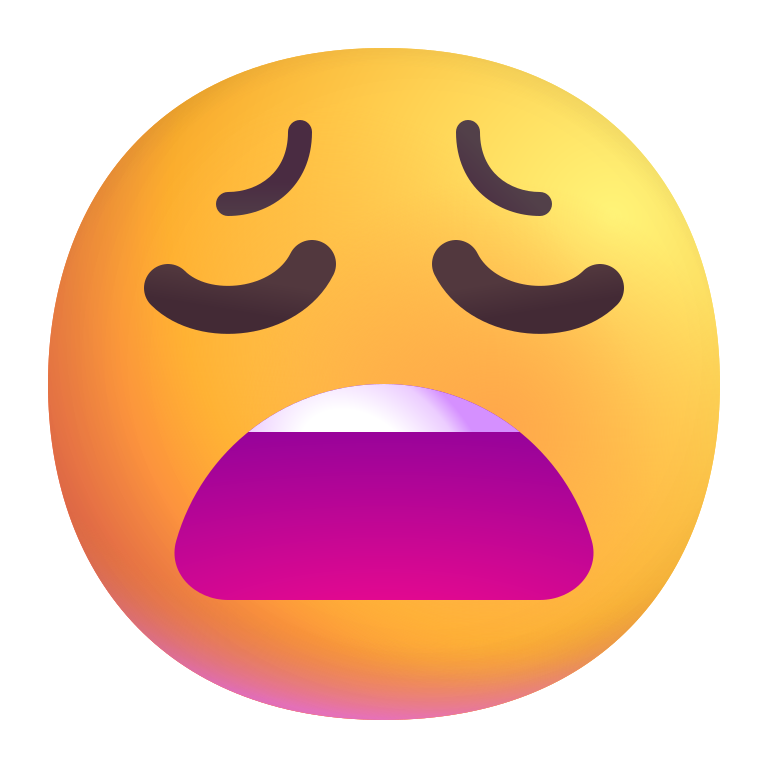
weary face color